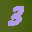
Label: 3